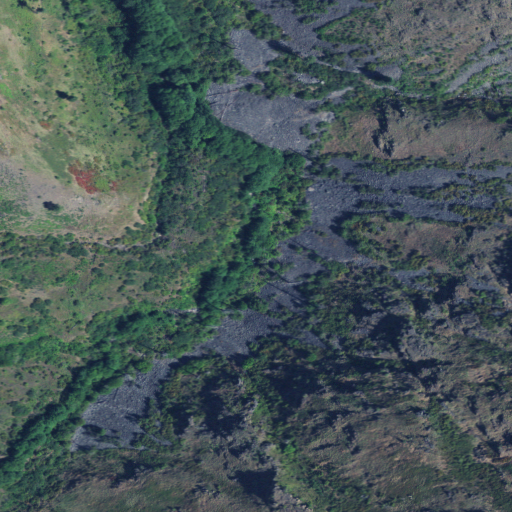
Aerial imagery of valley in Oregon named Wild Canyon containing shrub, evergreen forest, and grassland